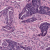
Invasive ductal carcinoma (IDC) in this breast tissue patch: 1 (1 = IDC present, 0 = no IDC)